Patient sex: M
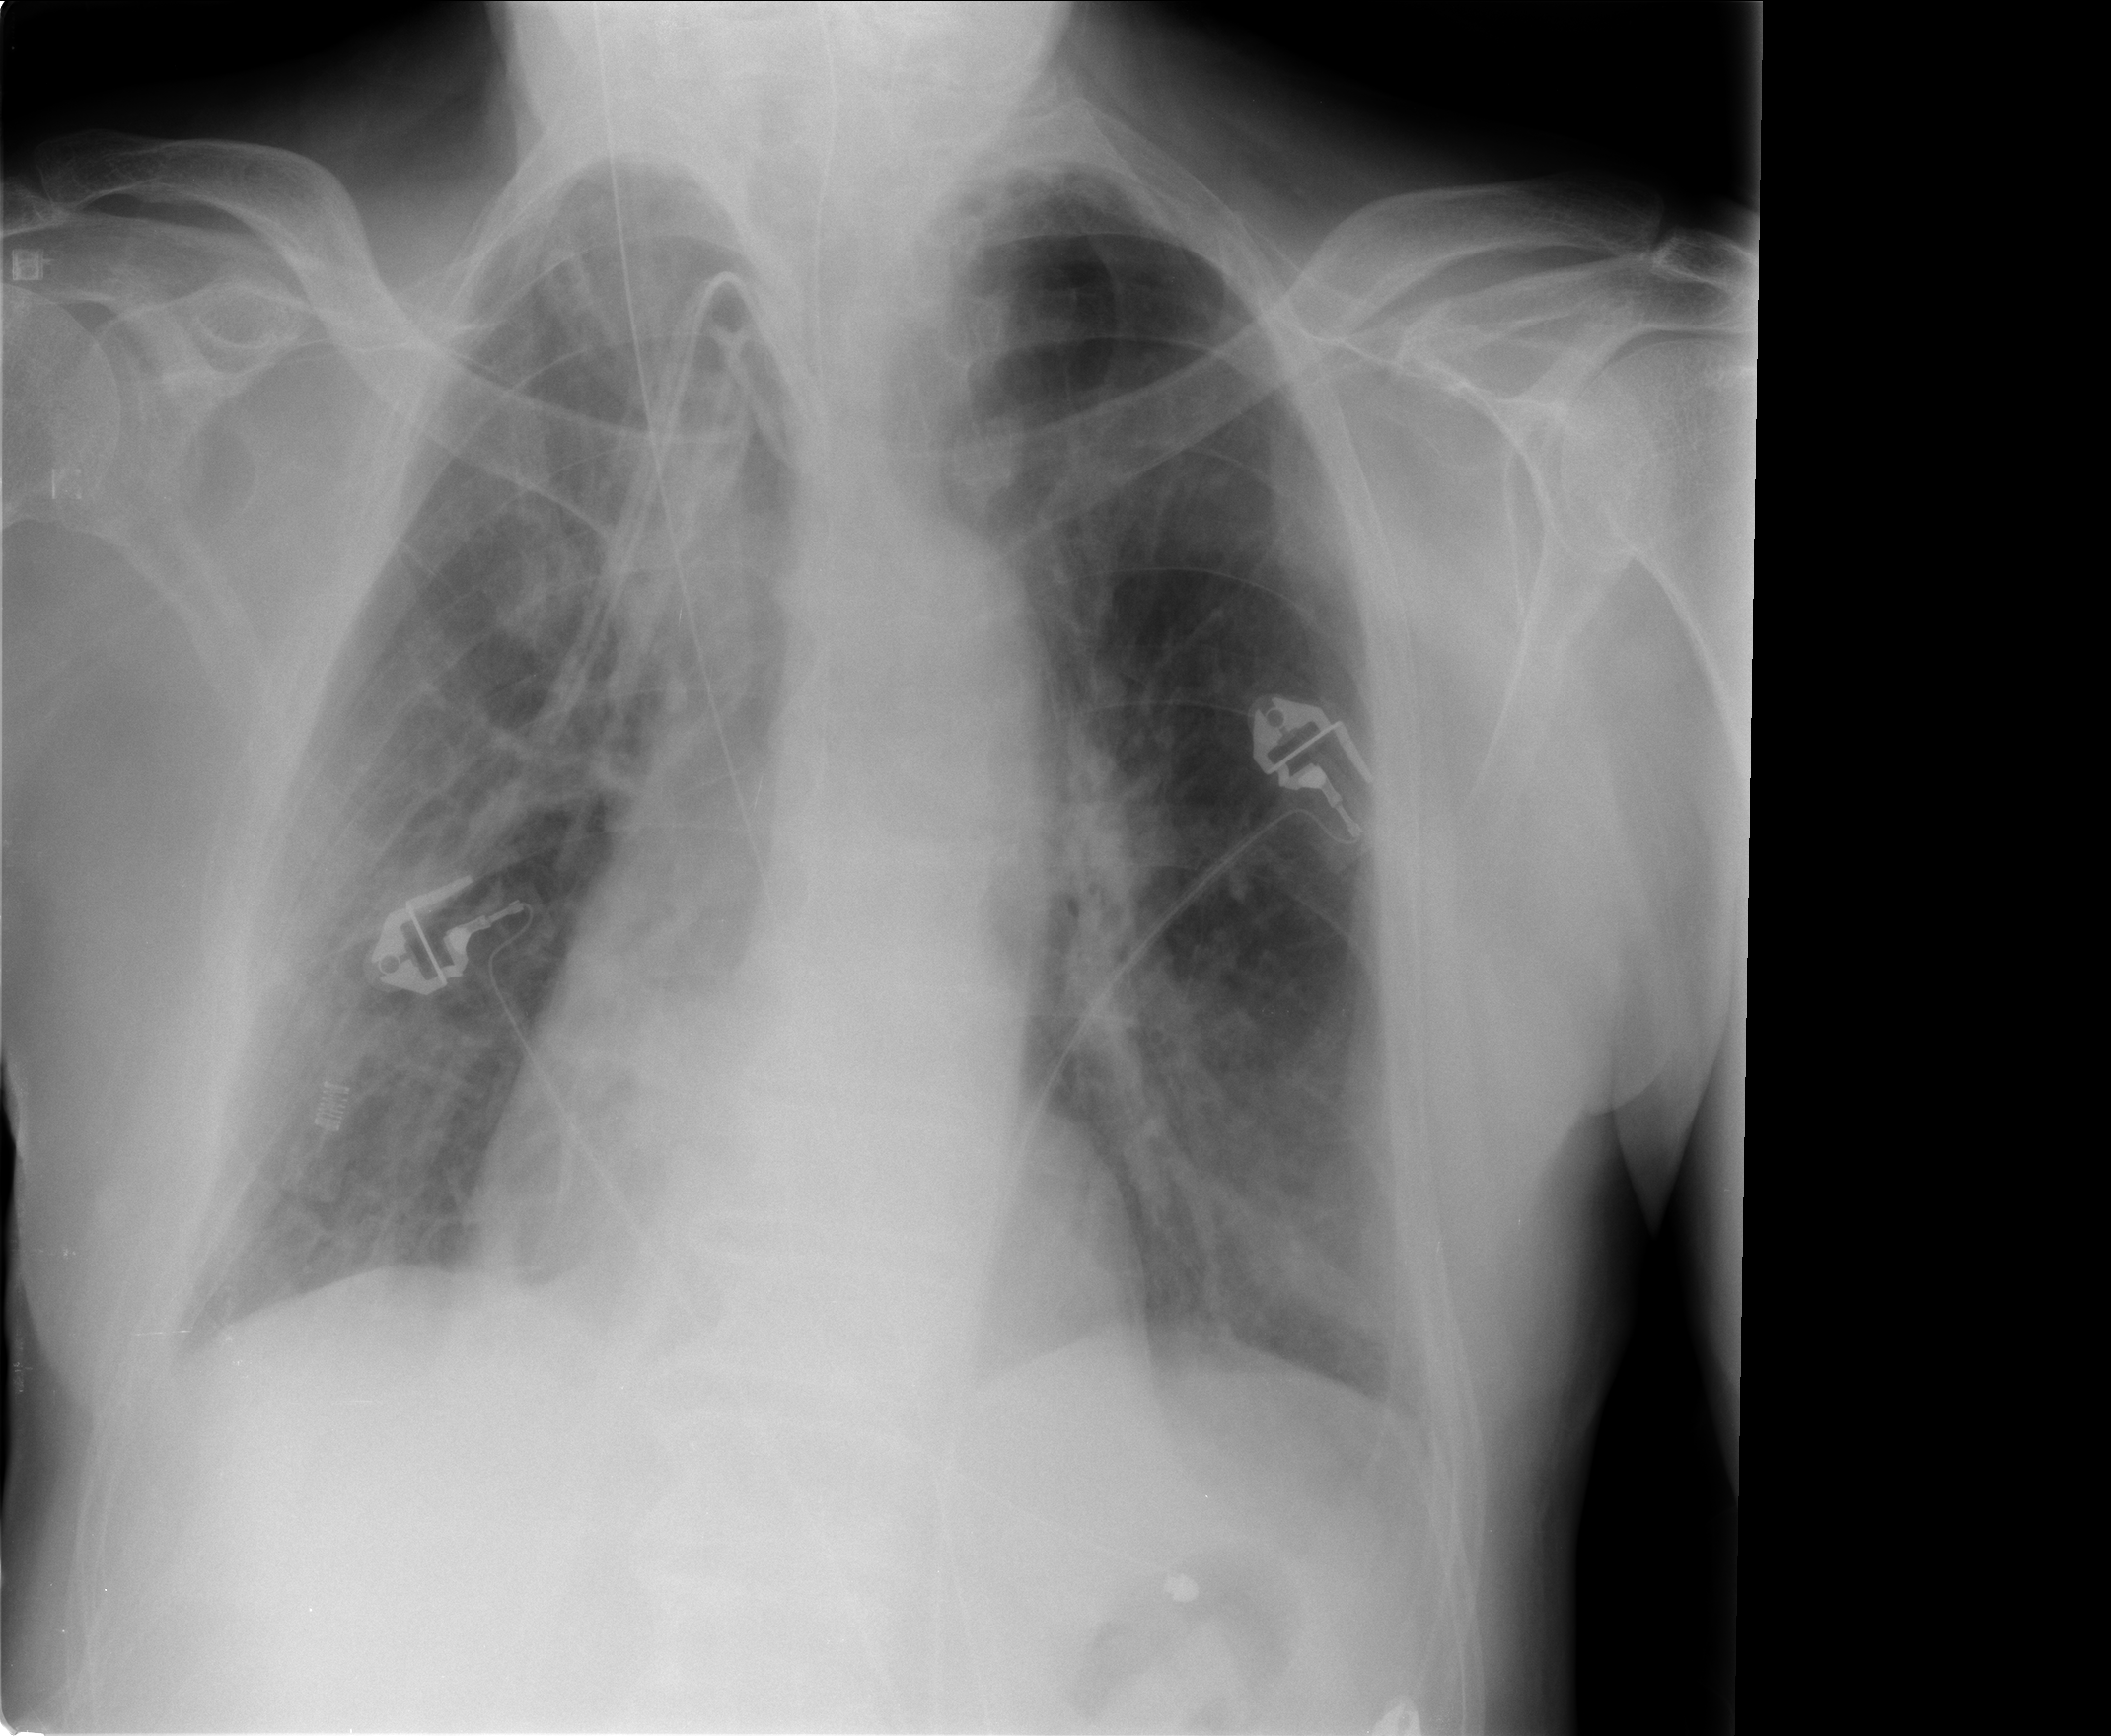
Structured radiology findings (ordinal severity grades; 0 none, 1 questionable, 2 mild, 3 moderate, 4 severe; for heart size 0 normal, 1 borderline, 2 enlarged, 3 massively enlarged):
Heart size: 1
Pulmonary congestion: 2
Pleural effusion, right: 1
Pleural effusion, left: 1
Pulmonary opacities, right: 1
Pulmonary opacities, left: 2
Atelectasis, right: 2
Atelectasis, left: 2